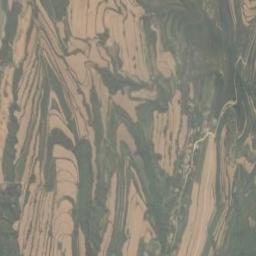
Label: terrace